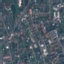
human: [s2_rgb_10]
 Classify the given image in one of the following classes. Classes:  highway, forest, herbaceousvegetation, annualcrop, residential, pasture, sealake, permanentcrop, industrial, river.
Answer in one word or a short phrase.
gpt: Residential